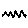
Label: zigzag